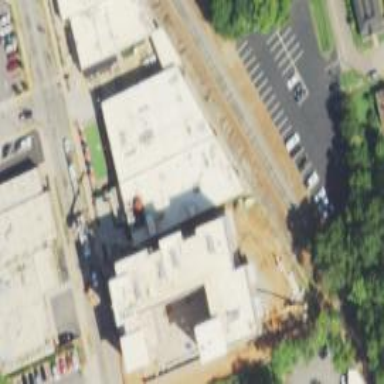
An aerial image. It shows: Transportation office.